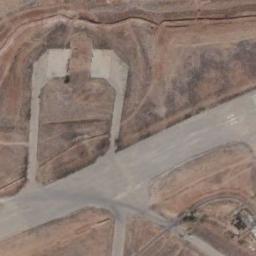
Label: runway